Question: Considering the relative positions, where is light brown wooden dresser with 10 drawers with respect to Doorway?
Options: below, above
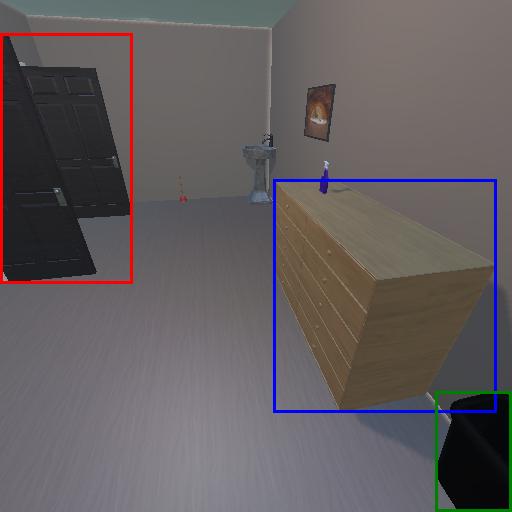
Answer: below